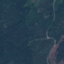
Land use / land cover: Forest